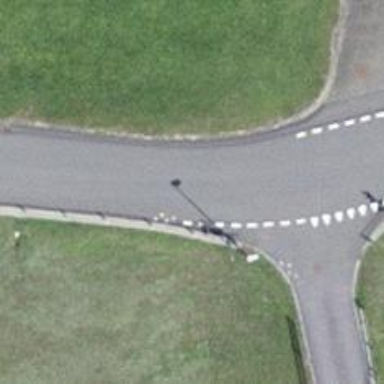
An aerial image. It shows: Bus stop equipped with public transport stop position.